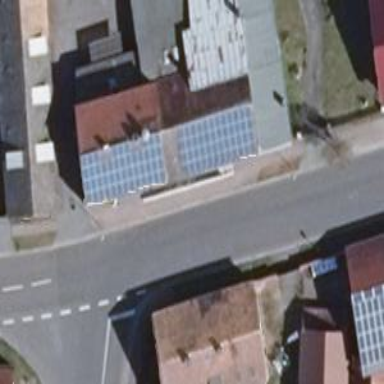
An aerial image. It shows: Small solar photovoltaic panel generator is producing electricity.